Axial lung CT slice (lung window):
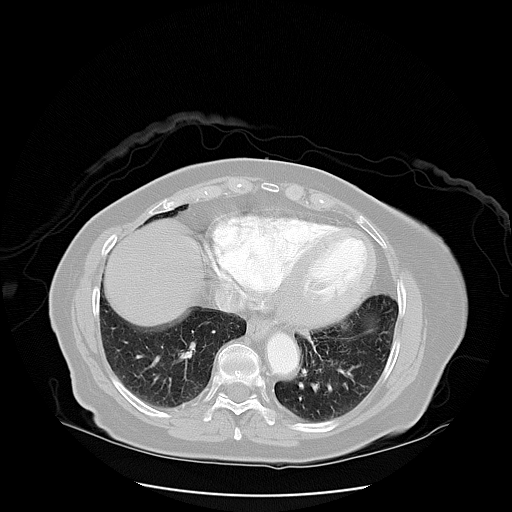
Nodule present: no